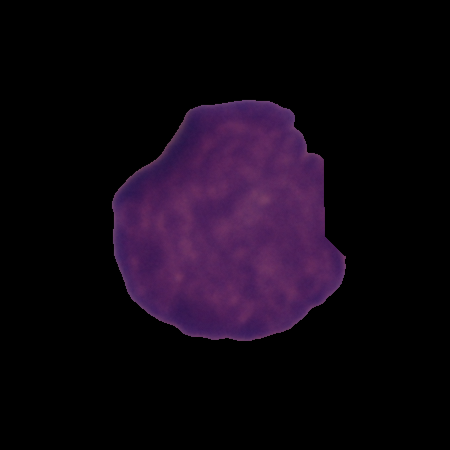
Label: cancer